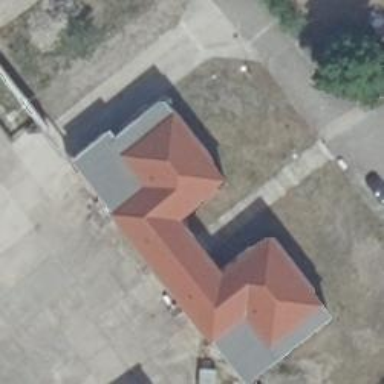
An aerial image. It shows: View of roof with edges.